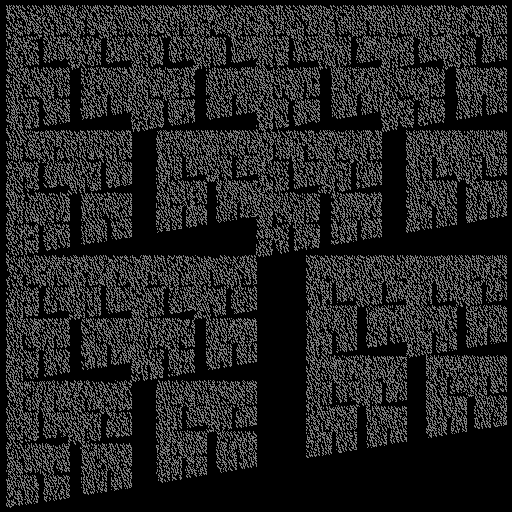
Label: castle